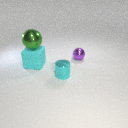
small purple metal sphere behind large cyan rubber cube